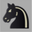
Piece: bN